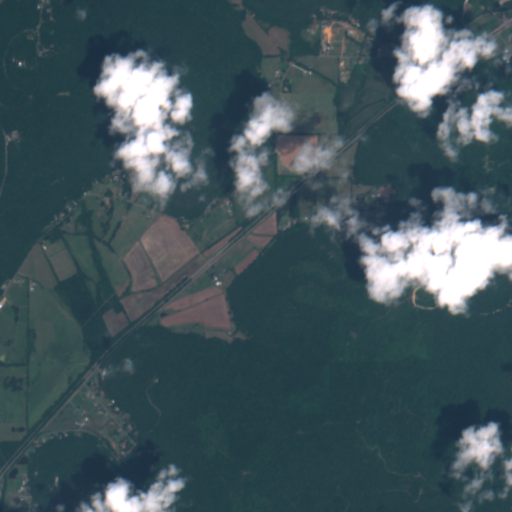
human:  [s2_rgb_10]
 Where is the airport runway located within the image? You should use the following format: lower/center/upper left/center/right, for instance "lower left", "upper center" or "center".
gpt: The airport runway is located in the upper right of the image.
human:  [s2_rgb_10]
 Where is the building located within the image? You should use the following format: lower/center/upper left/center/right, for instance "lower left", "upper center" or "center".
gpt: The building is located in the upper right of the image.
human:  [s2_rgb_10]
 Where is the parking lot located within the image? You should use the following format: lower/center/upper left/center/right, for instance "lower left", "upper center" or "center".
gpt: There is no parking lot in the image.